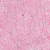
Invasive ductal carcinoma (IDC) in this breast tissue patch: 0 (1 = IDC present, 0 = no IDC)